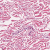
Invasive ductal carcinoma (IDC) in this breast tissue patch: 0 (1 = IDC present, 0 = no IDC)